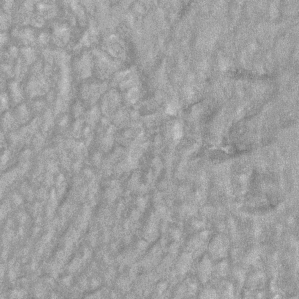
Label: frost